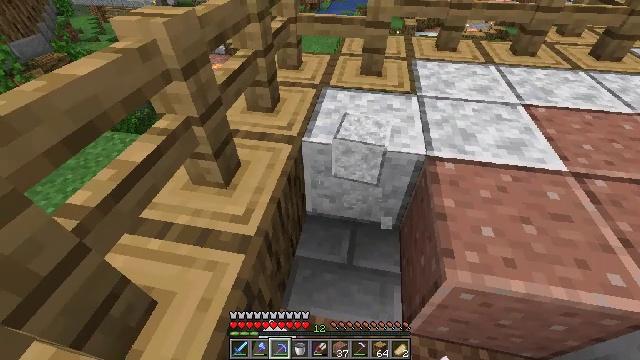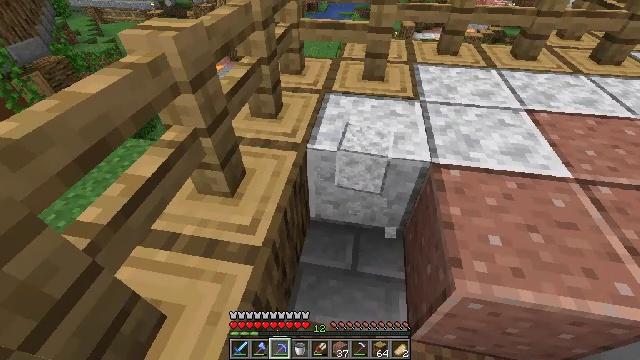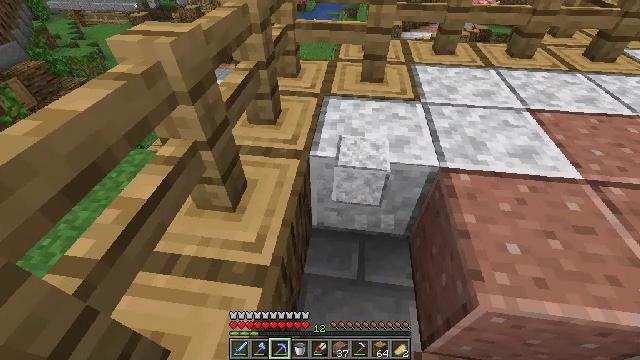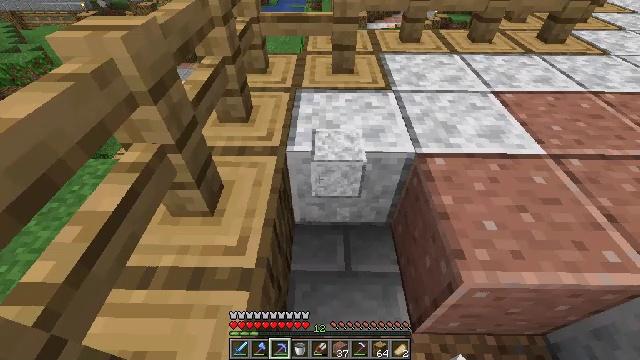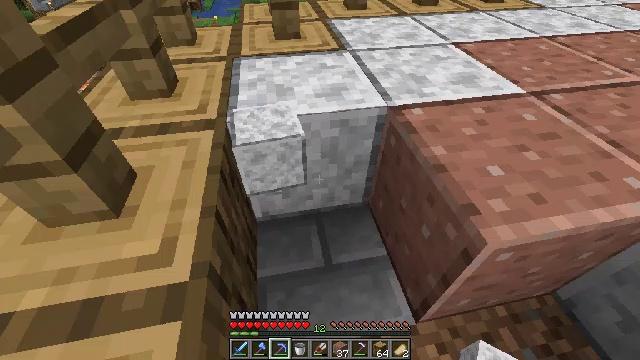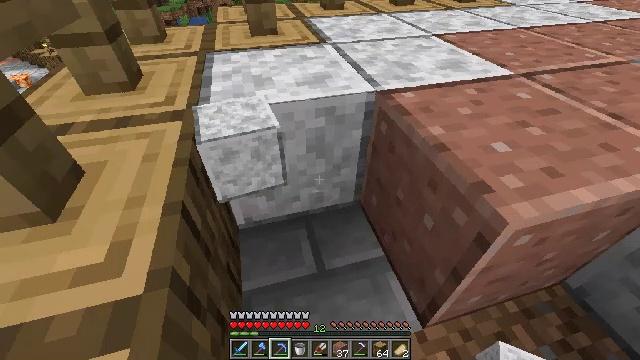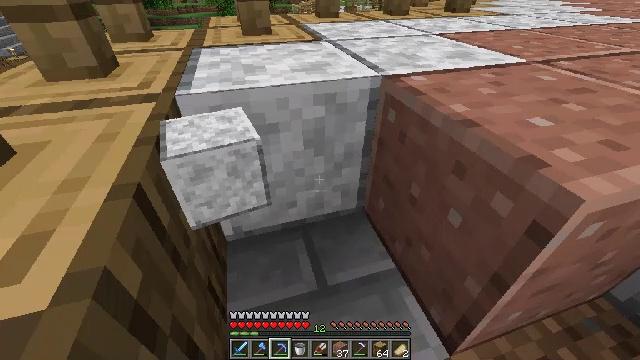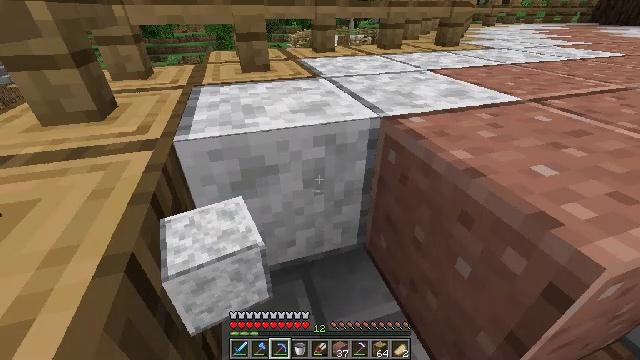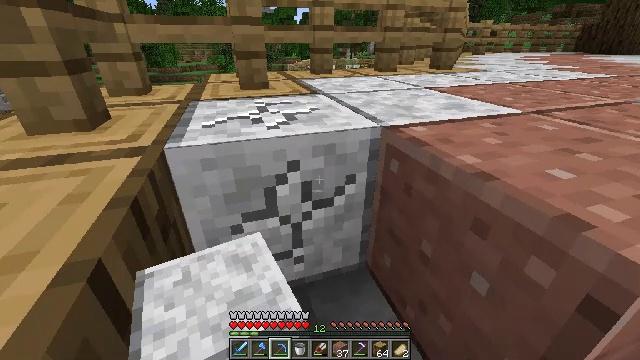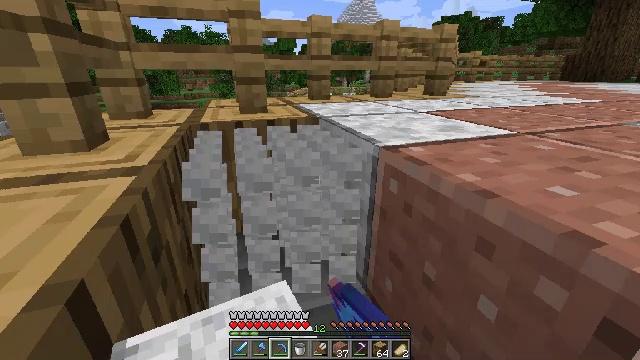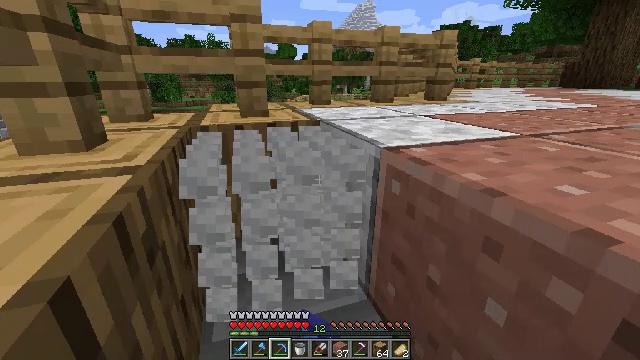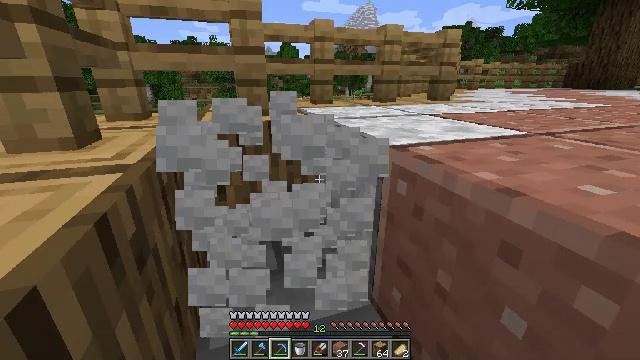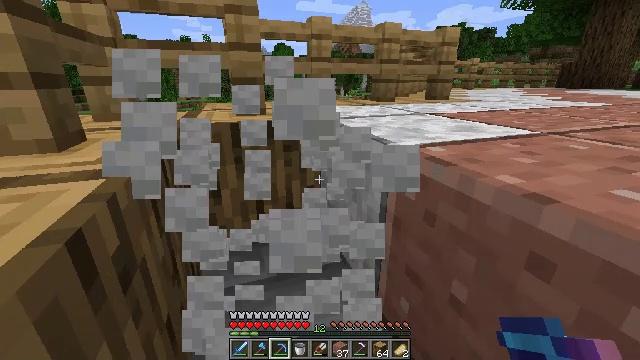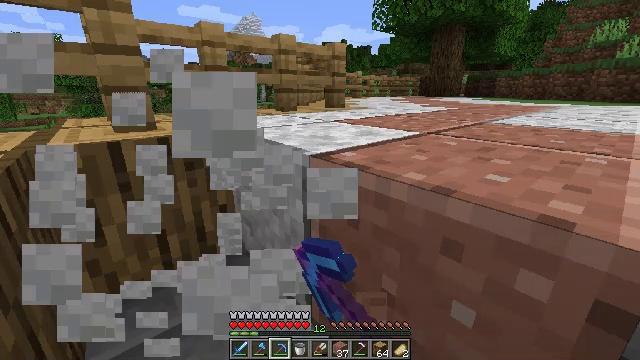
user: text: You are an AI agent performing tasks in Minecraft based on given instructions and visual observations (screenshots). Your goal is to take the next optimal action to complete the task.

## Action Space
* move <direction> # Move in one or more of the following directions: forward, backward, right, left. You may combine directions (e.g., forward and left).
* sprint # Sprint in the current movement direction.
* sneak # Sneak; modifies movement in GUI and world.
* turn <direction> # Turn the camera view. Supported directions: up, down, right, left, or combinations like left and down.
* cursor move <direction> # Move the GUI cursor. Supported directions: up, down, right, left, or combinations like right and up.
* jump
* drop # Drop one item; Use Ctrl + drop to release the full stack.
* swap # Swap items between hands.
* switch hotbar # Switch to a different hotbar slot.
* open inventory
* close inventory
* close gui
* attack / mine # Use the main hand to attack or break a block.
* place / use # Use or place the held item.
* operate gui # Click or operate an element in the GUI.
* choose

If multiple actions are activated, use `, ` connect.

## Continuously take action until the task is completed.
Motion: motion action
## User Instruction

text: Gather polished diorite from a structure.
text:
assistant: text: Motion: move forward and move left
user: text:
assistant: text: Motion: move forward, turn right
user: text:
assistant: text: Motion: move forward, turn right and down
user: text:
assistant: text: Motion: move forward, sneak, turn right
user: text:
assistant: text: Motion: move forward, sneak, turn right and up
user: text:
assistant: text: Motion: sneak, turn right and up
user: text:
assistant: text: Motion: sneak, turn right and up
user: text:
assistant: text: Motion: sneak, turn up, attack / mine
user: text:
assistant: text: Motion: sneak, turn up, attack / mine
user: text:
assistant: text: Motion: move forward, sneak, turn up, attack / mine
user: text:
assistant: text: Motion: move forward, sneak, attack / mine
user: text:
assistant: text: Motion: move forward and move left, sneak, turn right, attack / mine
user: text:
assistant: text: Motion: move forward and move left, sneak, turn right and up, attack / mine
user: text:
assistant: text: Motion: sneak, attack / mine